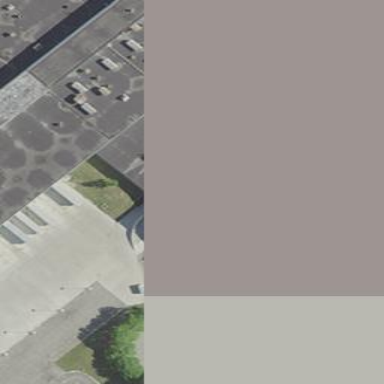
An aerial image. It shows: Industrial building.